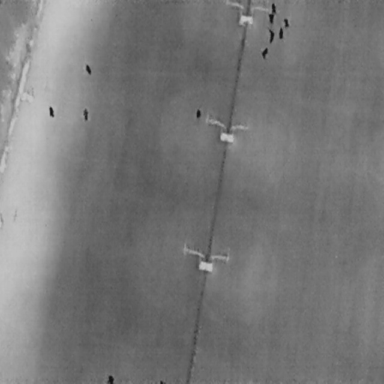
There are 11 People in the infrared image.